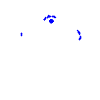
Particle: proton